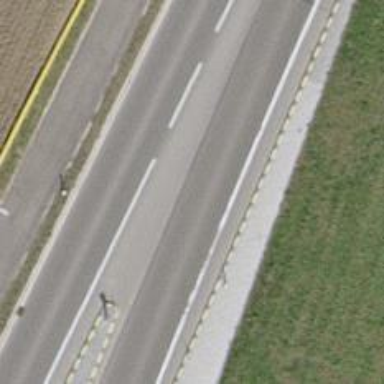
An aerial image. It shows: Abandoned railway running parallel to secondary asphalt road with separate sidewalk.